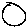
Label: circle